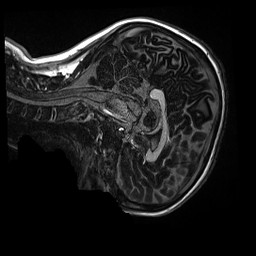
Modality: MP2RAGE
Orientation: sagittal
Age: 11
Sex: female
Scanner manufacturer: siemens
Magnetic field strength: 3 T
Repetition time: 4 s
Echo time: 0.00303 s